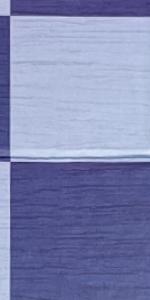
Label: Empty